Question: I have a large circle with smaller ones inside made using <URL>.

My problem is that these two do not rotate in their own place but in the top left axis.
'circlesGroup'. The 'circlesGroup' and the large circle are grouped together as 'rotatoGroup'.
'''
two.bind('update', function(frameCount, timeDelta) {
circlesGroup.rotation = frameCount / 120;
});
two.bind('update', function(frameCount, timeDelta) {
rotatoGroup.rotation = frameCount / 60;
});
'''
The whole code is in <URL>.
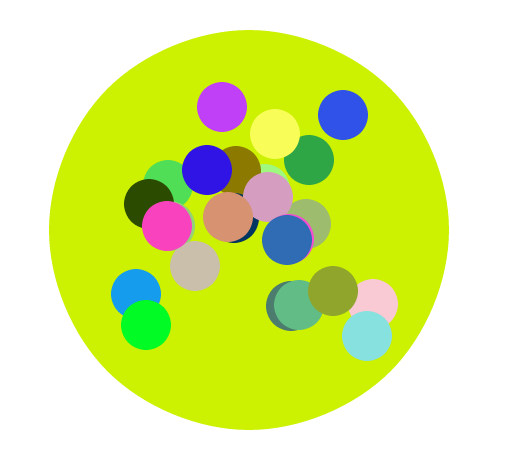
Answer: All visible shapes when invoked with 'two.make...' ( circles, rectangles, polygons, and lines ) are oriented in the center like this Adobe Illustrator example:

When this shape's 'translation', 'rotation', or 'scale' change those changes will be reflected as transformations about the center of the shape.
'Two.Group's however do not behave this way. Think of them as display-less rectangles. They're origin, i.e 'group.translation' vector, always begins at (0, 0). In your case you can deal with this by the 'translation' your defining on all your circles.
### Example 1: Predefined in normalized space
In this <URL> example we're defining the position of all the circles around -100, 100, effectively half the radius in both positive-and-negative x-and-y directions. Once we've defined the circles within these constraints we can move the whole group with 'group.translation.set' to place it in the center of the screen. Now when the circles rotate they are as rotating around themselves.
### Example 2: Normalizing after the fact
In this <URL>. We can then change the 'translation' of the group in order to be in the desired position.
'defer'